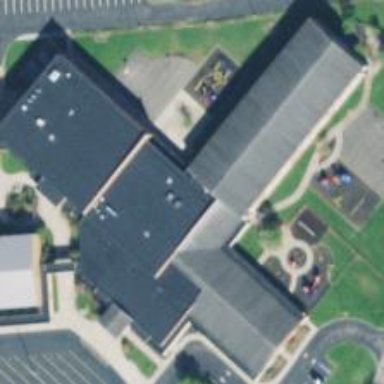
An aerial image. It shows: School building.